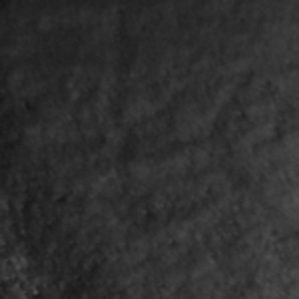
Label: frost